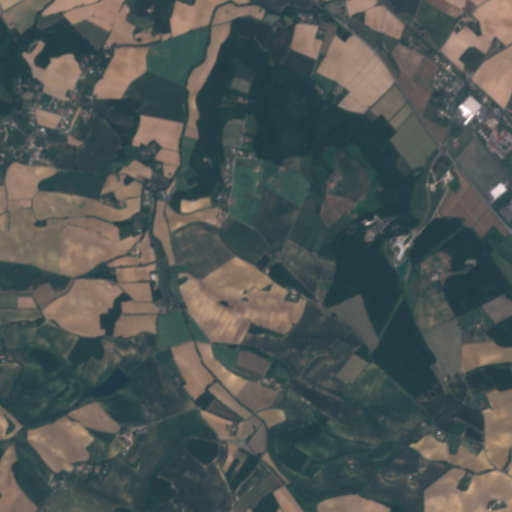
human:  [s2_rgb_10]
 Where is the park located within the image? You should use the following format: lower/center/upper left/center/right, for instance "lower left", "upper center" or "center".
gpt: The park is located in the upper left of the image.
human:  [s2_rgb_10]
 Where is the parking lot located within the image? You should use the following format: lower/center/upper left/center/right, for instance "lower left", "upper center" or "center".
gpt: The parking lot is located in the upper left of the image.
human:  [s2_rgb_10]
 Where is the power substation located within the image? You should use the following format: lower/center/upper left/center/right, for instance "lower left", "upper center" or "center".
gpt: The power substation is located in the lower left of the image.
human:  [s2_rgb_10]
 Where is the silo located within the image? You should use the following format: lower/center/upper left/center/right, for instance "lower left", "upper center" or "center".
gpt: The silo is located in the upper right of the image.
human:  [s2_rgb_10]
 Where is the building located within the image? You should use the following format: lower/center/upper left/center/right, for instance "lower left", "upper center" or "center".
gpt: There is no building in the image.